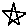
Label: star